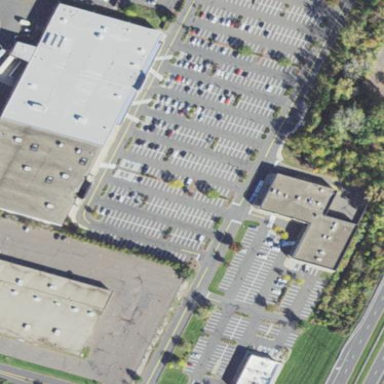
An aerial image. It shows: Retail area.